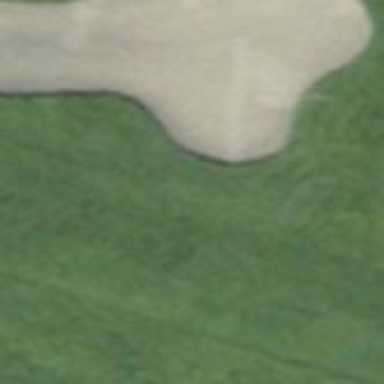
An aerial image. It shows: Golf bunker filled with sandy terrain.